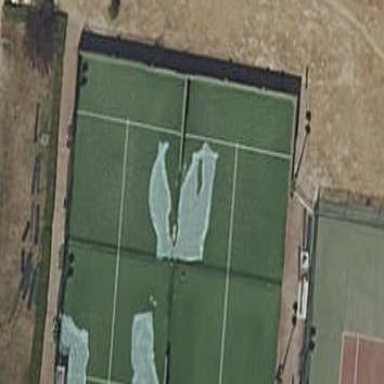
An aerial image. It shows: Pitch for leisure activities.